Question: I've created an app using Swift3 and Xcode8, and using FMDB as my database, when it runs on the simulator it can get the data from 'data.db',but when it runs on the generic device (which is my phone), there's no data in the tableView, also could't insert records. I added 'data.db' into my project, but when I changed records on simulator, records in 'data.db' didn't change, but I printed the path, it pointed to simulator folder, database in that folder will changed along the modify in simulator and that folder's path changes almost every time. I'm so confused, is that because I didn't connected to my database in fact?
Here's the 'Utility.Swift' which holds common and often reused function
'''
import UIKit
class Utility: NSObject {
class func getPath(_ fileName: String) -> String {
let documentsURL = FileManager.default.urls(for: .documentDirectory, in: .userDomainMask)[0]
let fileURL = documentsURL.appendingPathComponent(fileName)
print(fileURL.path)
return fileURL.path
}
class func copyFile(_ fileName: NSString){
let dbPath: String = getPath(fileName as String)
let fileManager = FileManager.default
if !fileManager.fileExists(atPath: dbPath) {
let documentsURL = Bundle.main.resourceURL
let fromPath = documentsURL!.appendingPathComponent(fileName as String)
var error : NSError?
do {
try fileManager.copyItem(atPath: fromPath.path, toPath: dbPath)
}
catch let error1 as NSError {
error = error1
}
let alert: UIAlertView = UIAlertView()
if (error != nil) {
alert.title = "Error Occured"
alert.message = error?.localizedDescription
}
else {
alert.title = "Successfully Copy"
alert.message = "Your database copy successfully"
}
alert.delegate = nil
alert.addButton(withTitle: "Ok")
alert.show()
}
}
class func invokeAlertMethod(_ strTitle: NSString, strBody: NSString, delegate: AnyObject?) {
let alert: UIAlertView = UIAlertView()
alert.message = strBody as String
alert.title = strTitle as String
alert.delegate = delegate
alert.addButton(withTitle: "Ok")
alert.show()
}
}
'''
and 'StudentDataBase.swift' contains Query languages
'''
import UIKit
let sharedInstance = StudentDataBase()
class StudentDataBase : NSObject {
var database: FMDatabase? = nil
class func getInstance() -> StudentDataBase{
if((sharedInstance.database) == nil)
{
sharedInstance.database = FMDatabase(path: Utility.getPath("data.db"))
}
return sharedInstance
}
func addStuData(_ student: Student) -> Bool{
sharedInstance.database!.open()
let isInserted = sharedInstance.database!.executeUpdate("INSERT INTO [Student info] (StudentID, FirstName, LastName, PhoneNumber) VALUES (?, ?, ?, ?)", withArgumentsIn: [student.studentID, student.fstName, student.lstName, student.phoneNum])
sharedInstance.database!.close()
return isInserted
}
func updateStuData(_ student: Student) -> Bool {
sharedInstance.database!.open()
let isUpdated = sharedInstance.database!.executeUpdate("UPDATE [Student info] SET FirstName=?, LastName=?, PhoneNumber=? WHERE StudentID=?", withArgumentsIn: [student.fstName, student.lstName, student.phoneNum, student.studentID])
print(student)
print(isUpdated)
sharedInstance.database!.close()
return isUpdated
}
func deleteStuData(_ student: Student) -> Bool {
sharedInstance.database!.open()
let isDeleted = sharedInstance.database!.executeUpdate("DELETE FROM [Student info] WHERE StudentID=?", withArgumentsIn: [student.studentID])
sharedInstance.database!.close()
return isDeleted
}
func getAllStuData() -> [Student] {
sharedInstance.database!.open()
let resultSet: FMResultSet! = sharedInstance.database!.executeQuery("SELECT * FROM [Student info]", withArgumentsIn: nil)
var marrStudentInfo : [Student] = []
if (resultSet != nil) {
while resultSet.next() {
let student : Student = Student()
student.studentID = resultSet.string(forColumn: "StudentID")
student.fstName = resultSet.string(forColumn: "FirstName")
student.lstName = resultSet.string(forColumn: "LastName")
student.phoneNum = resultSet.string(forColumn: "PhoneNumber")
marrStudentInfo.append(student)
}
}
sharedInstance.database!.close()
return marrStudentInfo
}
}
'''
also in 'AppDelegate.swift', I've written:
'''
func application(_ application: UIApplication, didFinishLaunchingWithOptions launchOptions: [UIApplicationLaunchOptionsKey: Any]?) -> Bool {
// Override point for customization after application launch.
Utility.copyFile("data.db")
return true
}
'''
I'm new to Swift and FMDB, please explain and I'll try my best.Thank you very much!!!!
Edit:
After I downloaded the contents in my phone and the database is blank. And after I throwaway the error, it shows

'''
Inserted failed:Optional("no such table: Student info")
'''
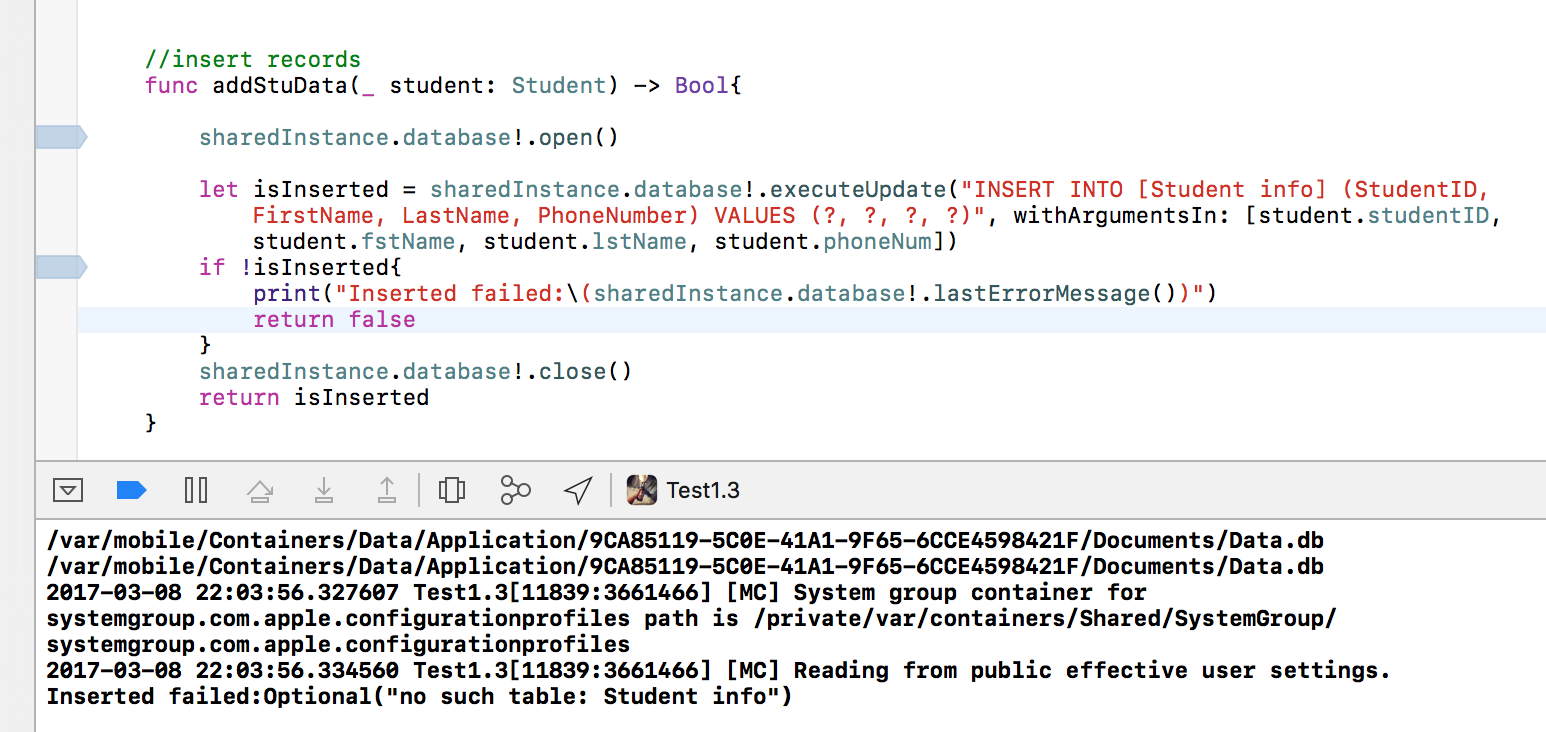
Answer: SQLite offers good error reporting and you should avail yourself of it. So, for example, if any of these 'executeUpdate' calls fail, you should examine the 'lastErrorMessage' (before you close the database) so you know why it failed.
Personally, I'd suggest using 'executeQuery(_:values:)' and 'executeUpdate(_:values:)' rather than 'executeQuery(_:withArgumentsIn:)' and 'executeUpdate(_:withArgumentsIn:)' because the former methods throw errors (which shifts to a more active error handling paradigm from the more passive one in which you have to manually remember to check for errors). But regardless of how you do your error handling, do it, or else we're all guessing.
Personally, I'd suggest using Xcode's "Devices" window and download your app's bundle (see <URL> and look at the database. I bet it's a blank database with no tables defined at all. In terms of why, it could be because you did some earlier testing and there's an old version of the database in the Documents folder. Try completely deleting the app from the device and re-running and see if that fixes it.
Other, more obscure sources of problem include filename capitalization (e.g. 'Data.db' vs 'data.db'). The macOS file system will often handle that gracefully because it's not (generally) case sensitive. But iOS devices are case sensitive.
But, like I said, we're flying blind until (a) you add some error handling to your code so you can see why its failing; and (b) look at the database on the device to see what it looks like.